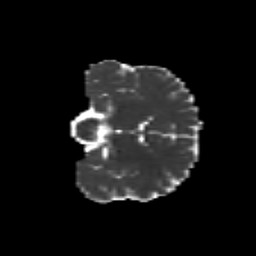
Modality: MD
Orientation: coronal
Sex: male
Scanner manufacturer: siemens
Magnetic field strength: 3 T
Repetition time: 5 s
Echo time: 0.071 s